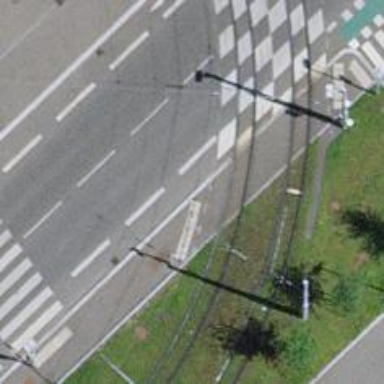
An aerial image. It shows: Crossing for the railway.